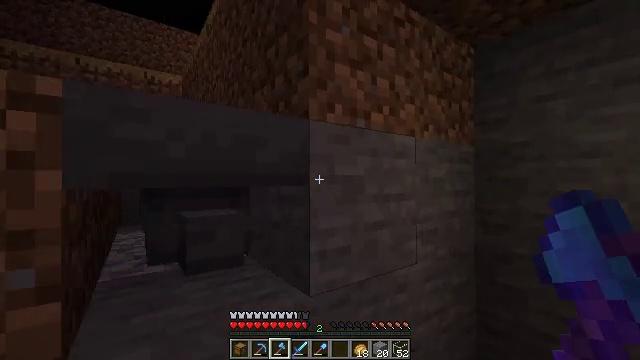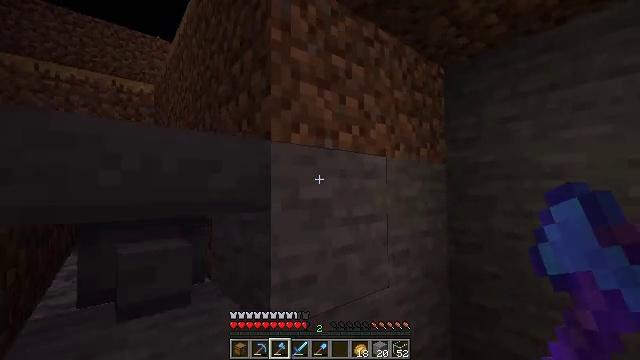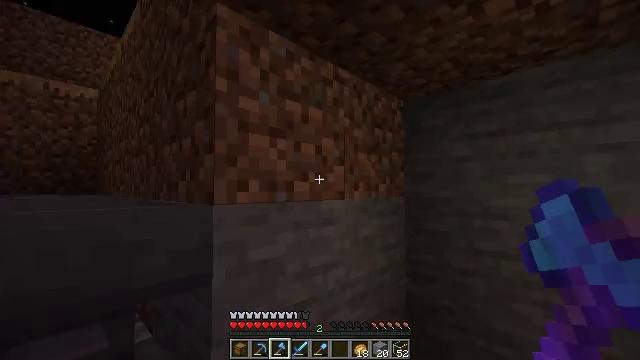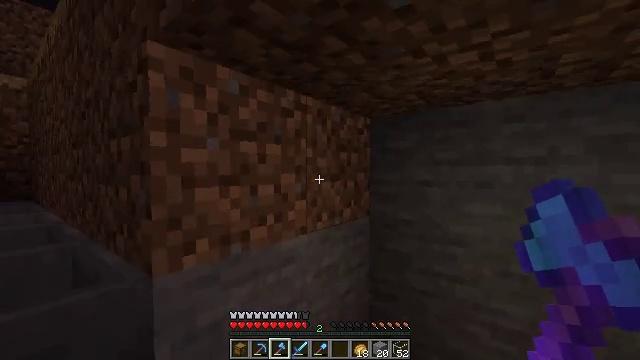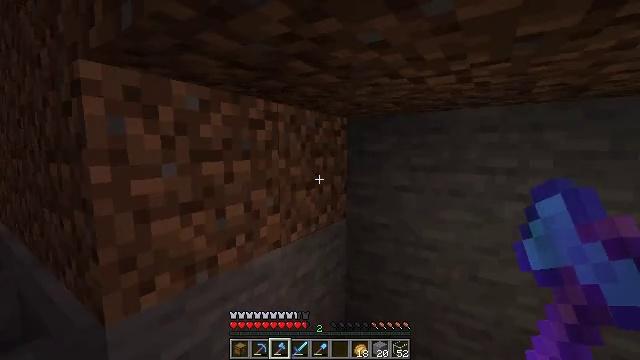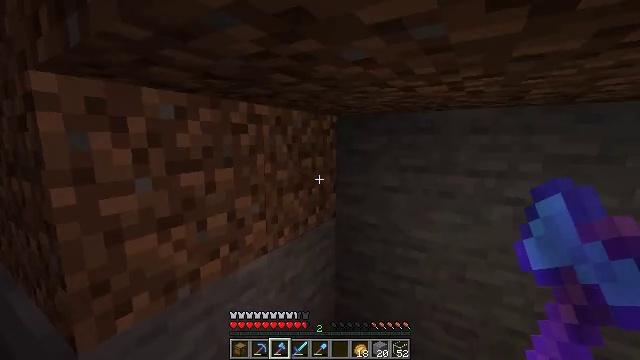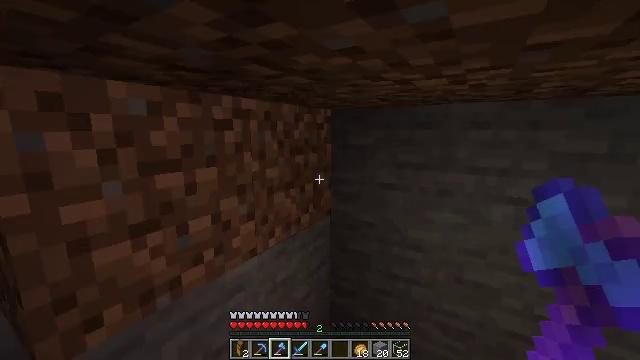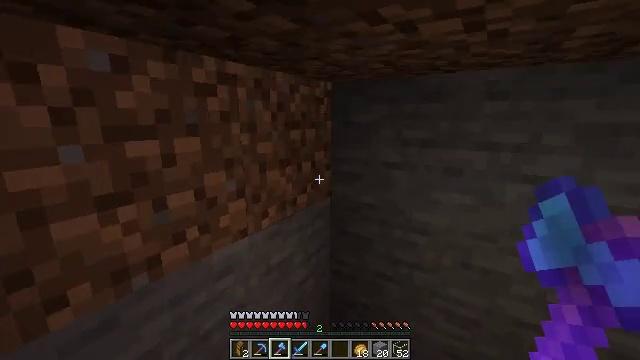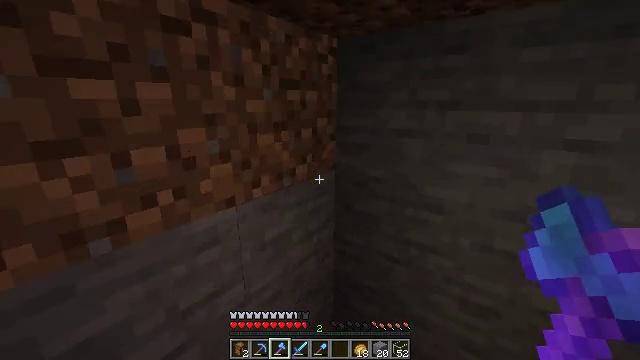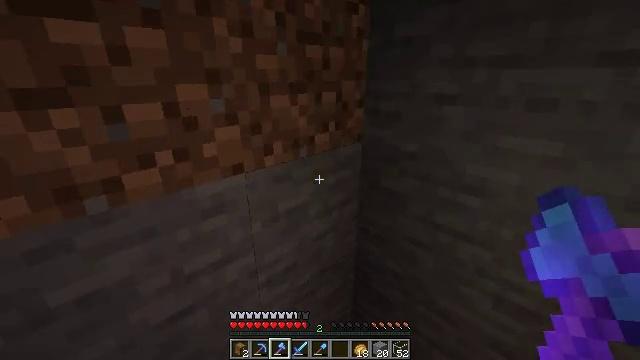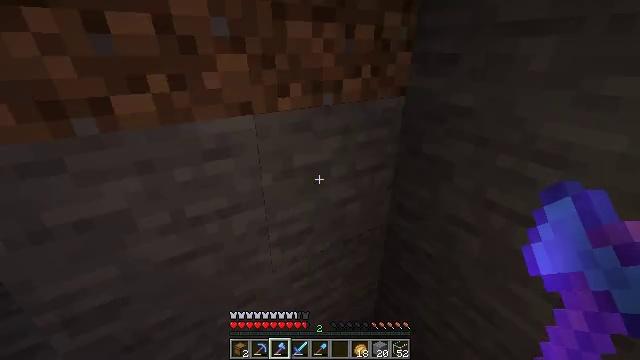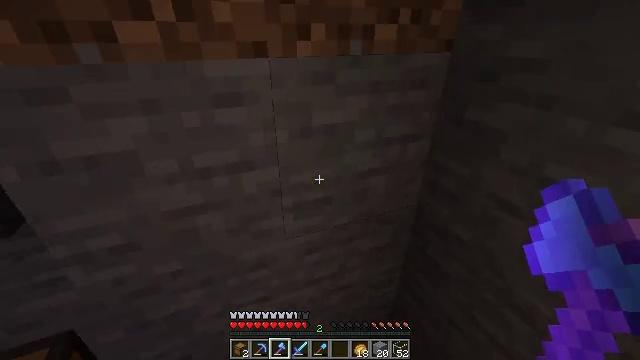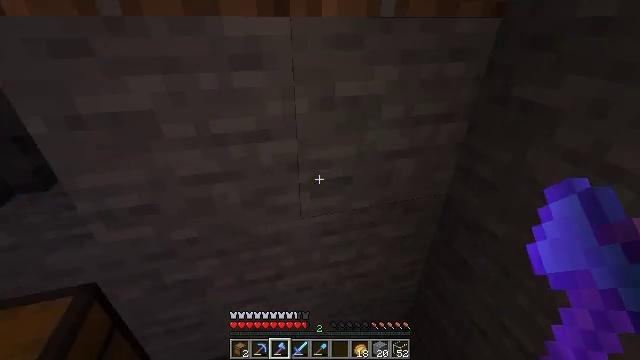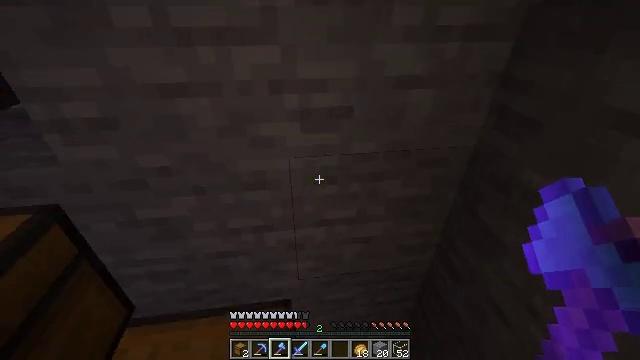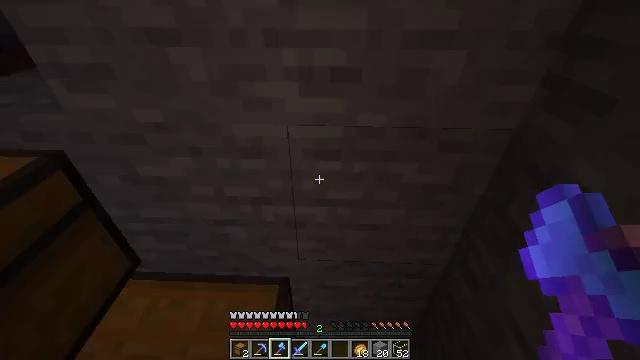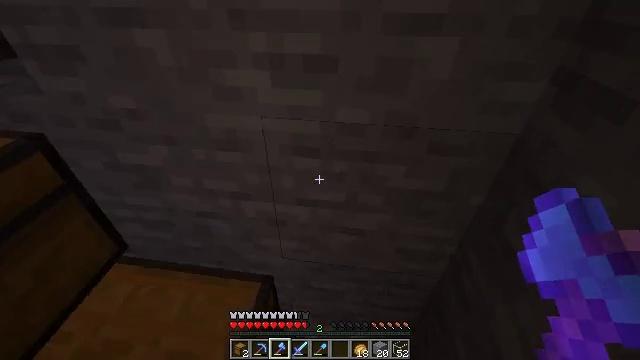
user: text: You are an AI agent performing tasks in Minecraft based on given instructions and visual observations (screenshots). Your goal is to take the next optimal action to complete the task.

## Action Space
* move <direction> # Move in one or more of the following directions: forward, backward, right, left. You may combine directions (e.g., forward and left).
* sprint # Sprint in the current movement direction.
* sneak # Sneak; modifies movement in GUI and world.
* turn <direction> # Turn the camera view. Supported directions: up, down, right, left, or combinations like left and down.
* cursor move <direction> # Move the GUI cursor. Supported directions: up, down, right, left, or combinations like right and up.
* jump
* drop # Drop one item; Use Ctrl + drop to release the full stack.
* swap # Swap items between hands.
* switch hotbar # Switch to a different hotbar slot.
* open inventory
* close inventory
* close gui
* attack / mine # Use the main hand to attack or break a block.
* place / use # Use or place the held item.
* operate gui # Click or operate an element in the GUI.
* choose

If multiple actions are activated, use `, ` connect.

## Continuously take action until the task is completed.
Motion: motion action
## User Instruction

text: Mine the hopper to collect it.
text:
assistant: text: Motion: move forward, turn right and up, jump
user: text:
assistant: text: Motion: move forward, turn right, jump
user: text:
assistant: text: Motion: move forward, turn right and down, jump
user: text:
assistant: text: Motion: move forward, turn right and down, jump
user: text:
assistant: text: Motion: move forward and move right, turn right and down, jump
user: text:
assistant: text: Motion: move forward and move right, turn down, jump
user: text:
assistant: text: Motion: move forward and move right, turn left and down, jump
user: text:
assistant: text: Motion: move forward and move right, turn left and down, jump
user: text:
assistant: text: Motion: move forward and move right, turn left and down, jump
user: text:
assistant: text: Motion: move forward and move right, turn left and down, jump
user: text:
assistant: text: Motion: move forward and move right, turn left and down, jump
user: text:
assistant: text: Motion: move forward and move right, turn left and down, jump
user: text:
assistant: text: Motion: move forward and move right, turn left and down, jump
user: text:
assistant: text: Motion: move forward and move right, turn left and down
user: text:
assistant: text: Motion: turn left and down
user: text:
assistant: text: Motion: turn left and down
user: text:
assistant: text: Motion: turn left
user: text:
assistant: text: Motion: turn left and up
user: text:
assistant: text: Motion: turn left and up
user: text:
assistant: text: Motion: turn left and up
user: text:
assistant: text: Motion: turn left and up
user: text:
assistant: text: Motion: turn left and up
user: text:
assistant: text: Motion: turn left
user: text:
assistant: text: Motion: no_op
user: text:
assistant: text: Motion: no_op
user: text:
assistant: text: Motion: move forward
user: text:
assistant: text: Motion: move forward, turn left and up
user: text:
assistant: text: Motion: move forward, turn left
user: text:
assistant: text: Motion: move forward and move left
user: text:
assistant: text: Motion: move forward and move left